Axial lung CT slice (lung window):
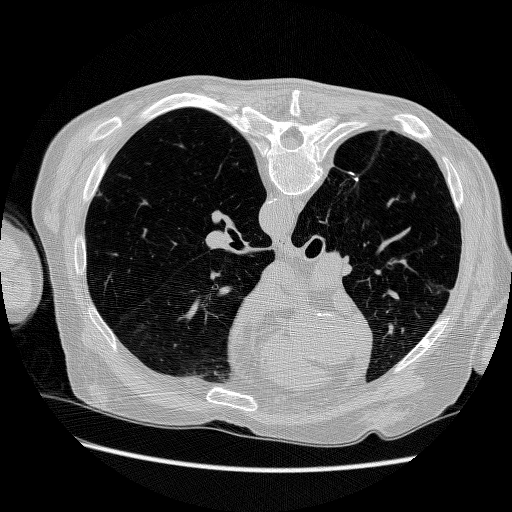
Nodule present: no